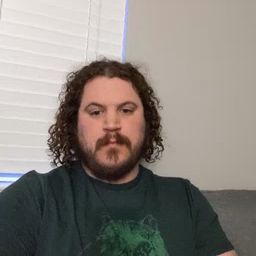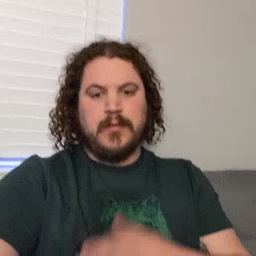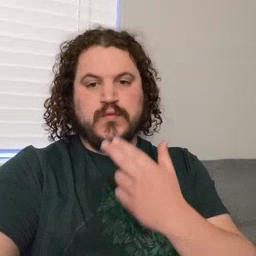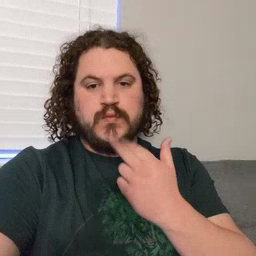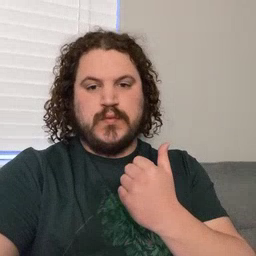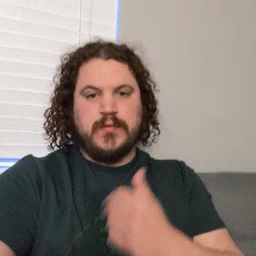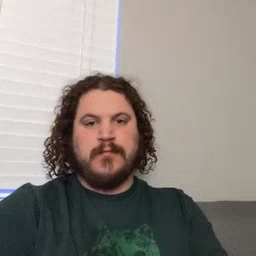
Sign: cute